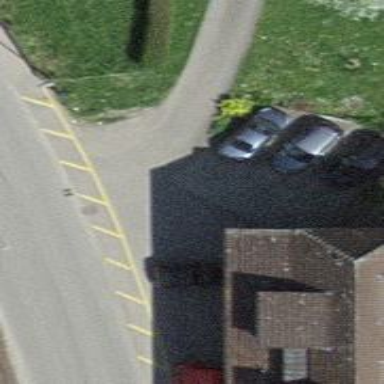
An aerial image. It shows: Post box.